Question: I am printing out a 'UIImage' using AirPrint but the margins aren't correct. This is what it looks like when it prints:

Is there a way I can make it fit perfectly on the paper?
Here's the code as requested:
'''
UIPrintInteractionController *pic = [UIPrintInteractionController sharedPrintController];
//pic.delegate = del;
UIPrintInfo *printInfo = [UIPrintInfo printInfo];
printInfo.outputType = UIPrintInfoOutputGeneral;
printInfo.jobName = [NSString stringWithFormat:@"New Ticket"];
pic.printInfo = printInfo;
pic.printingItem = [UIImage imageWithContentsOfFile:path];
void (^completionHandler)(UIPrintInteractionController *, BOOL, NSError *) =
^(UIPrintInteractionController *printController, BOOL completed, NSError *error) {
if (!completed && error) {
UIAlertView *av = [[UIAlertView alloc] initWithTitle:@"Error."
message:[NSString stringWithFormat:@"An error occured while printing: %@", error]
delegate:nil
cancelButtonTitle:@"OK"
otherButtonTitles:nil, nil];
[av show];
[av release];
}
};
[pic presentAnimated:YES completionHandler:completionHandler];
'''
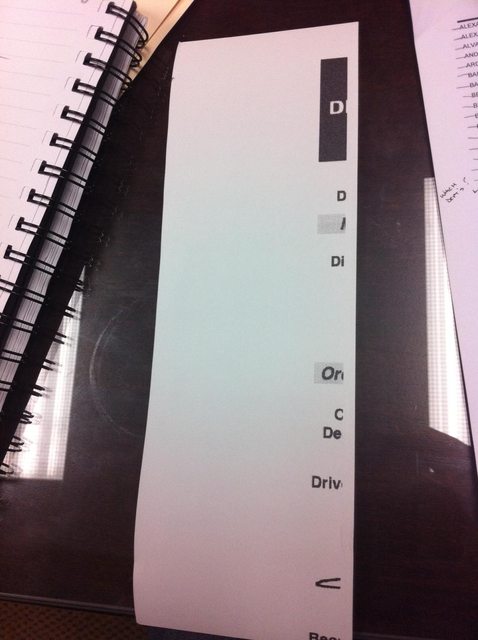
Answer: Your best bet is probably to scale the image down to the ratio of the printed image, that way you can see the whole thing on the page.
There are several ways of doing this, so I will just tell you the way that I would do it. I maintain a class called <URL> that has several different types of image scaling. The kind of scaling that you want keeps the entire image, but centers it inside of a rectangle of a certain size. First, you must add the ANImageBitmapRep source files to your project, and #import :
'''
#import "ANImageBitmapRep.h"
'''
Then, scale the image like this:
'''
pic.printingItem = [[UIImage imageWithContentsOfFile:path] imageFittingFrame:CGSizeMake(478, 640)];
'''
You can change the 'CGSizeMake(x, y)' to whatever you want, in order to adjust the scale and resolution of the scaled image.